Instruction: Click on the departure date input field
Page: home
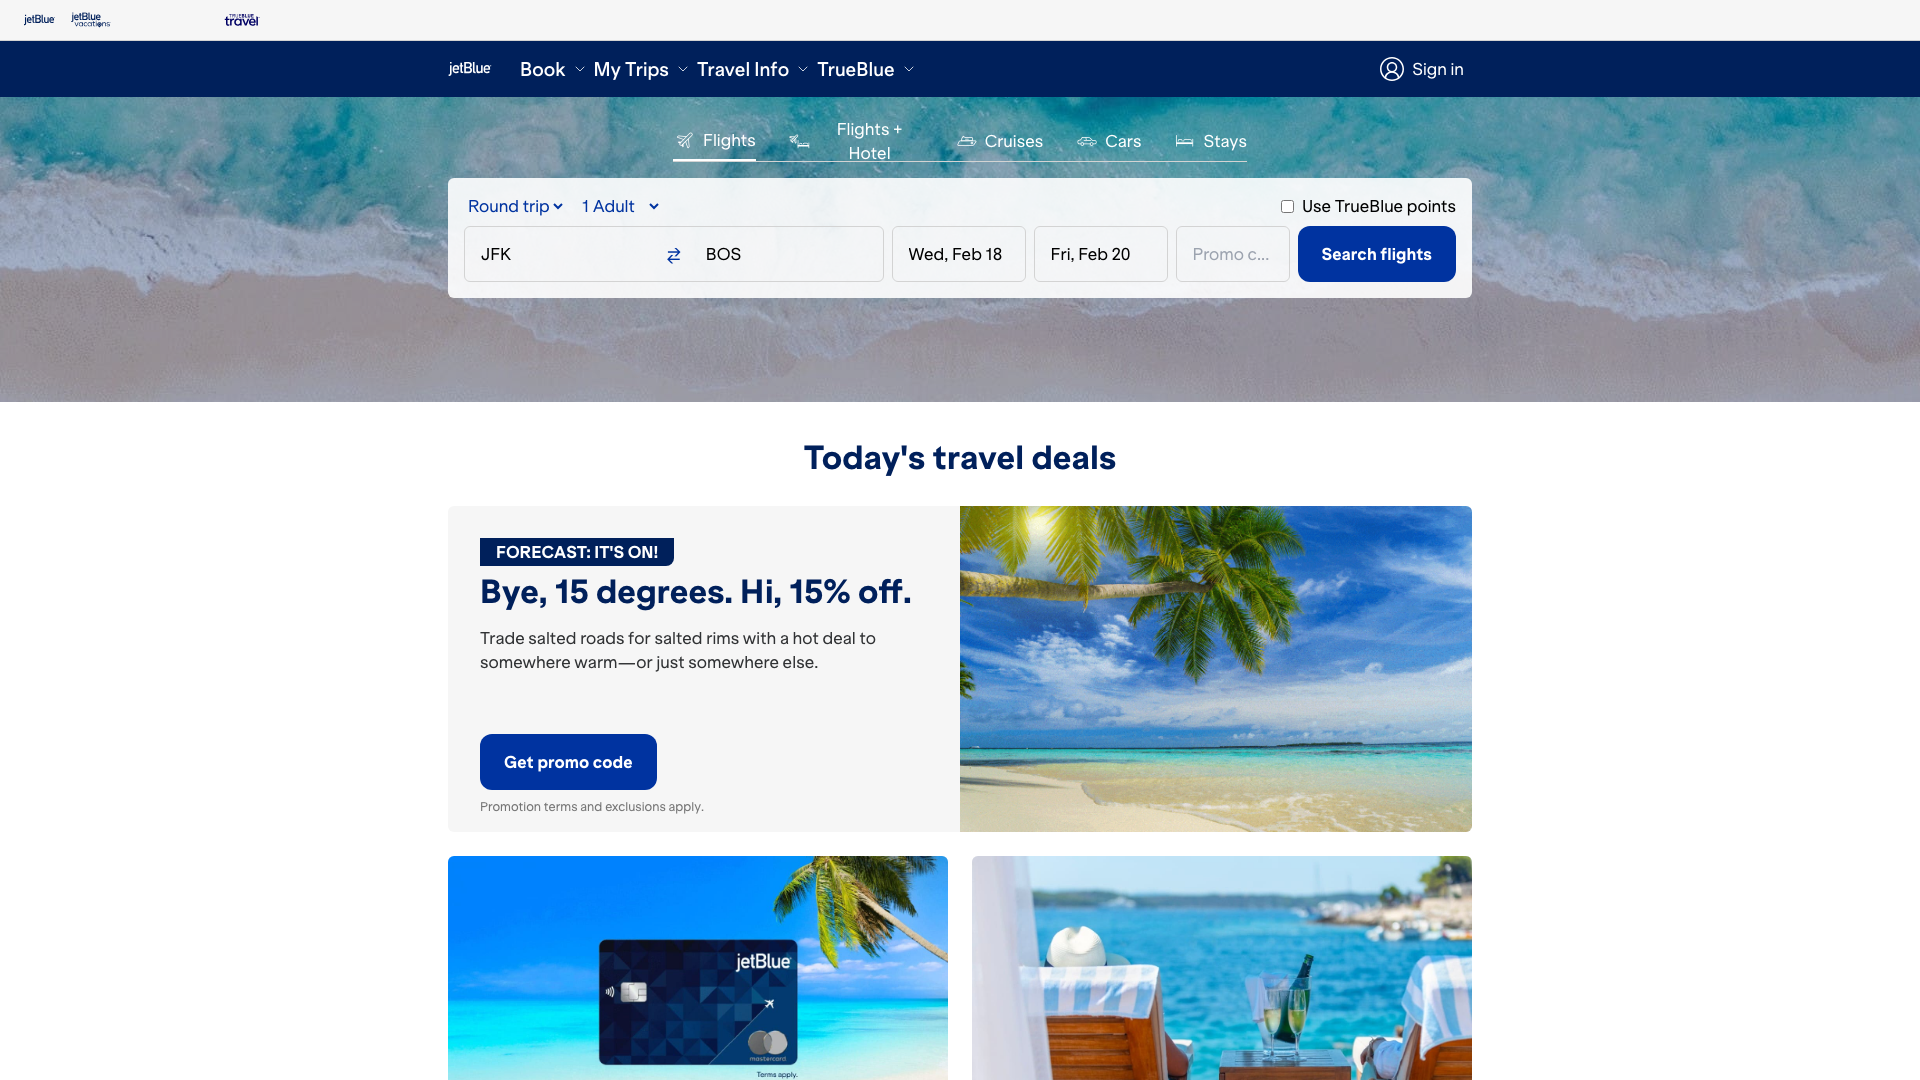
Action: click